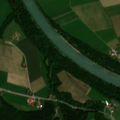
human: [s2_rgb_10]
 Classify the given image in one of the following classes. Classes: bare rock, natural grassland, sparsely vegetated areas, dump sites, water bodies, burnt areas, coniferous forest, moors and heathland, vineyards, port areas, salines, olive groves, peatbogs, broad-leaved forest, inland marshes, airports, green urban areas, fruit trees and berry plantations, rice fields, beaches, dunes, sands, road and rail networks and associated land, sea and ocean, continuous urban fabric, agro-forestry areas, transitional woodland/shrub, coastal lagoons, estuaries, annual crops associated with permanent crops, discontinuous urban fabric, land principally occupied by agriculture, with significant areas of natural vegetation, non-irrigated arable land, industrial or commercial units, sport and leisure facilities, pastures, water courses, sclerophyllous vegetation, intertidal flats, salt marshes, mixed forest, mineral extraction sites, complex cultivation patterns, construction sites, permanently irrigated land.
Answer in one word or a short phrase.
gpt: pastures, complex cultivation patterns, broad-leaved forest, coniferous forest, water courses